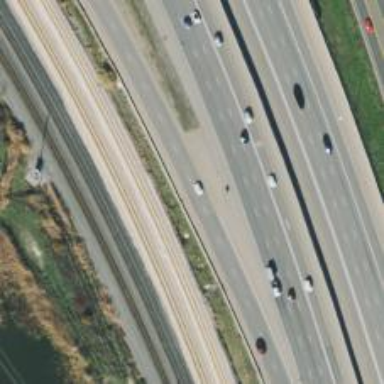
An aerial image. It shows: View of motorway.